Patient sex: M
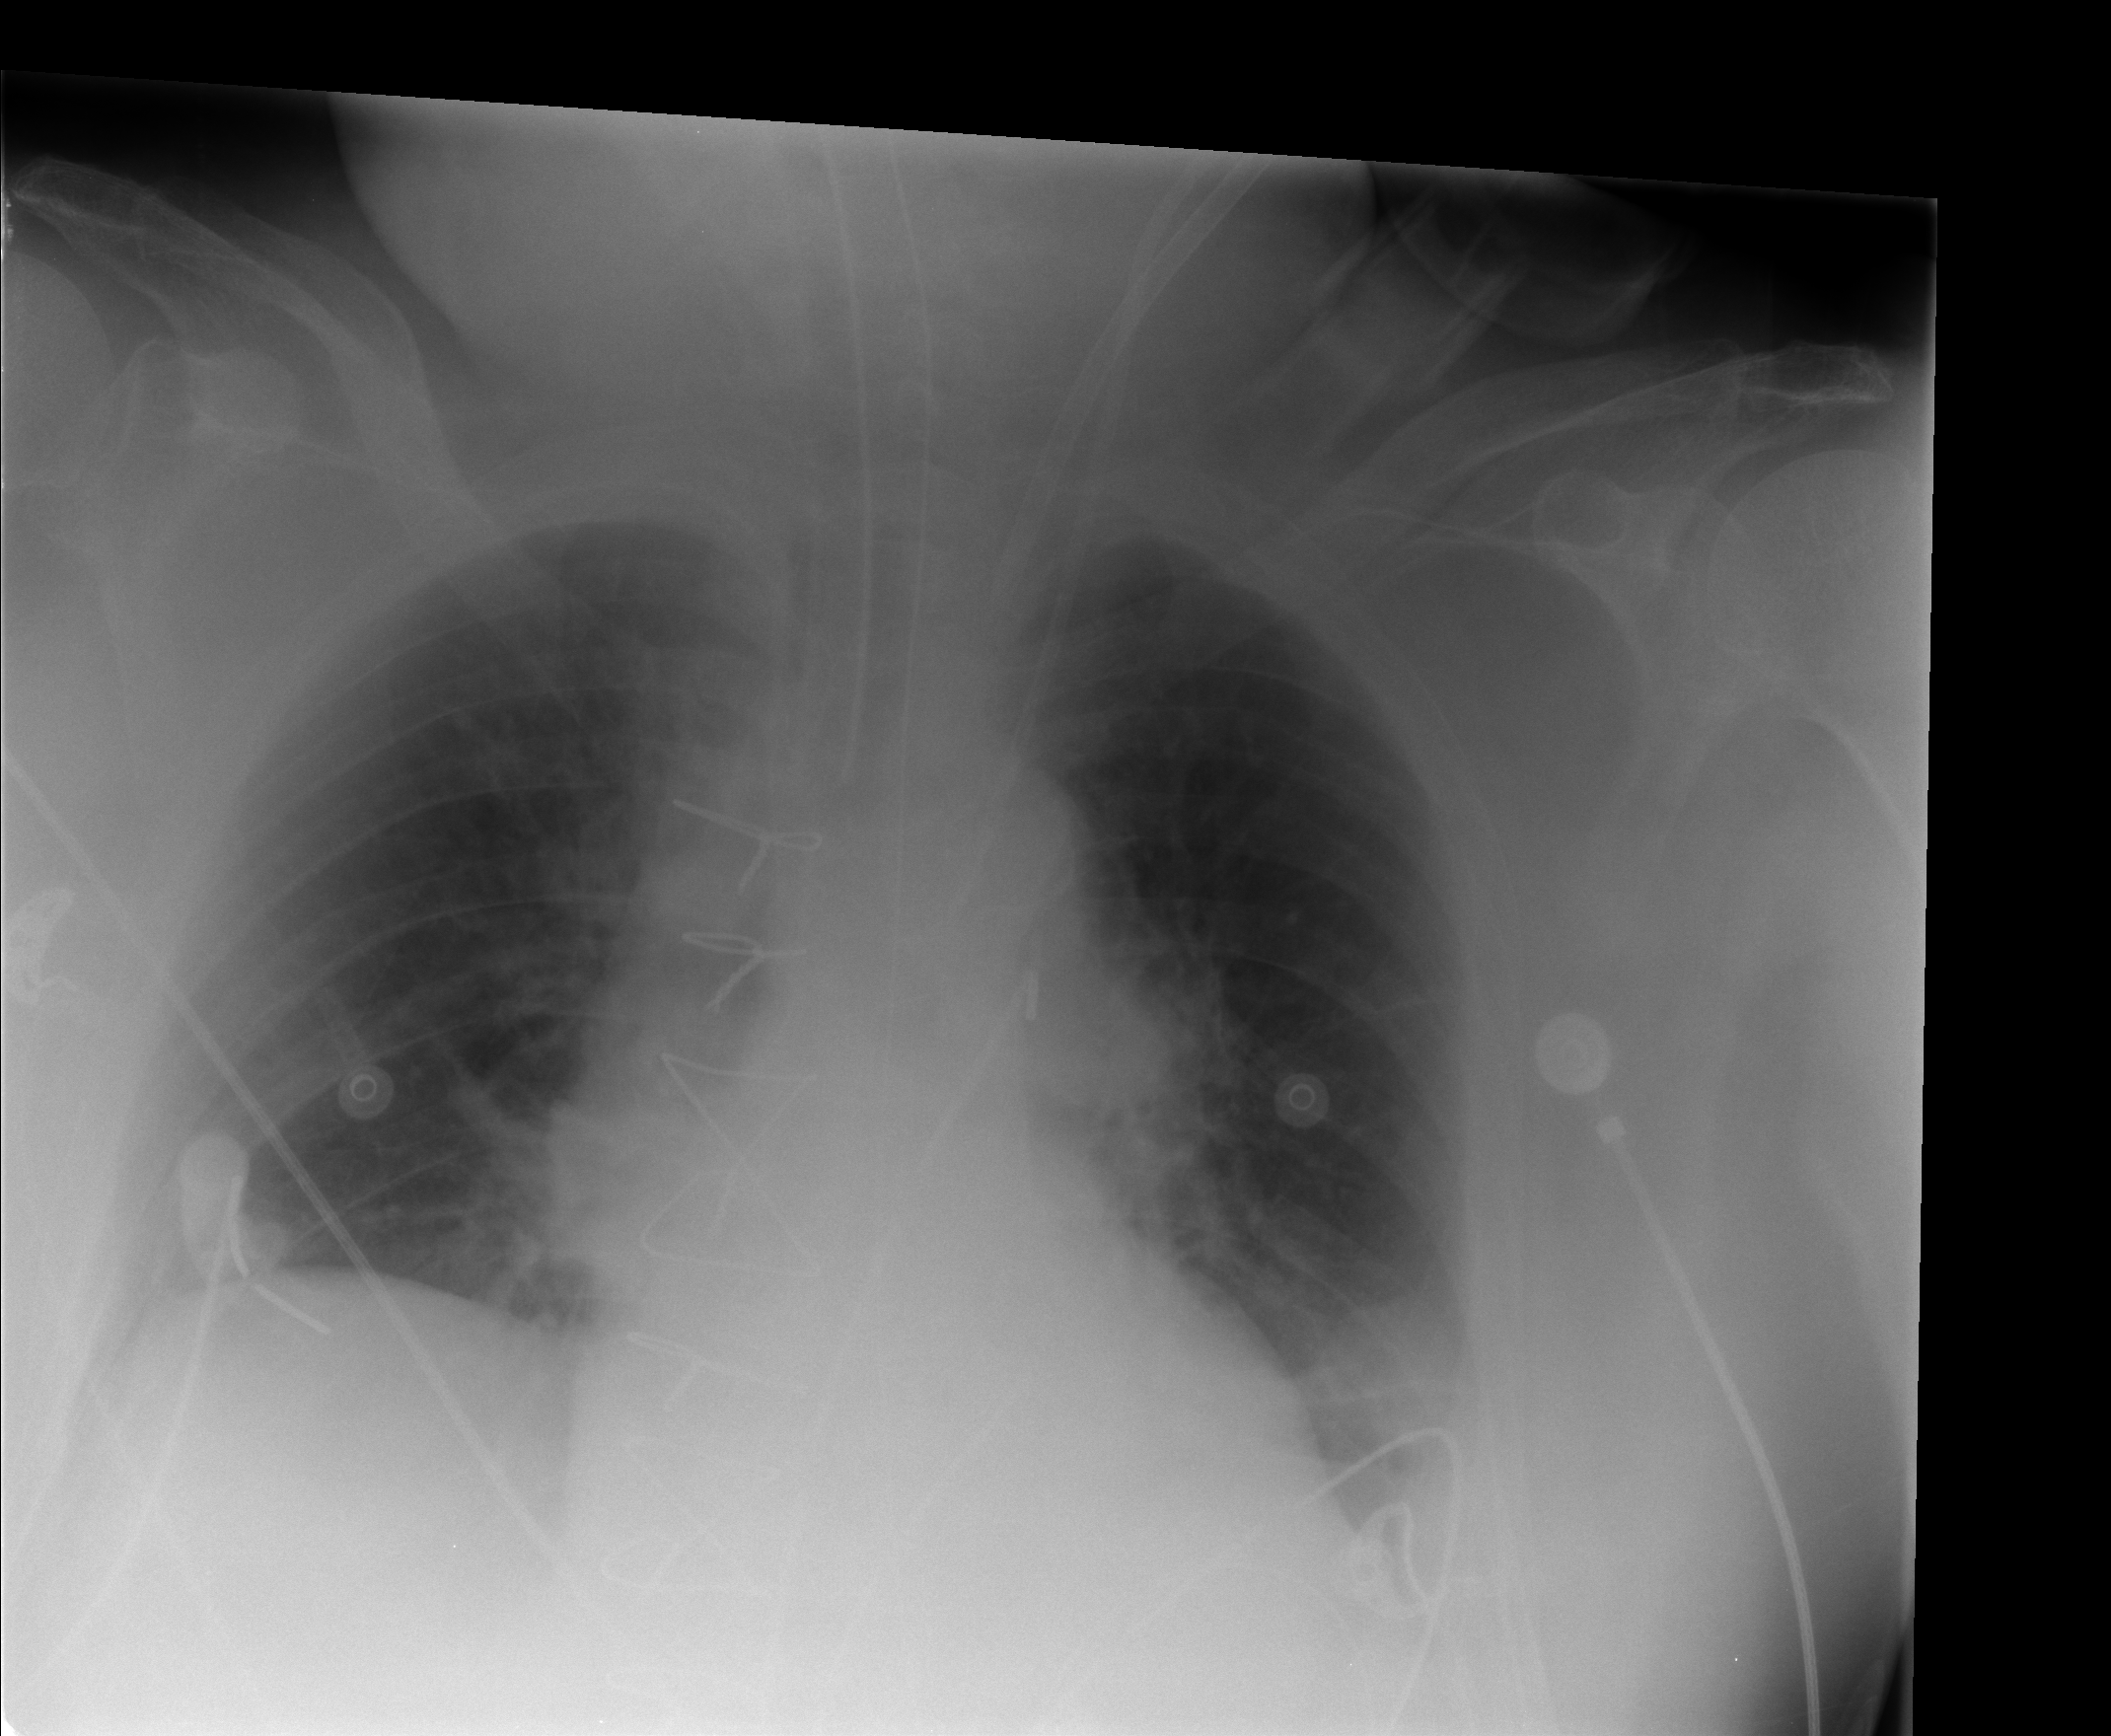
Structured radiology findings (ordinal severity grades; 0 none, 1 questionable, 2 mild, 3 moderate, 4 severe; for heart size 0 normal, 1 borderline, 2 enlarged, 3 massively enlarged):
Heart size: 0
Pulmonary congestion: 1
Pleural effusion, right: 0
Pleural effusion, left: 0
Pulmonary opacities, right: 0
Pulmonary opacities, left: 0
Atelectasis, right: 2
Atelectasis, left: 2